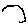
Label: hexagon